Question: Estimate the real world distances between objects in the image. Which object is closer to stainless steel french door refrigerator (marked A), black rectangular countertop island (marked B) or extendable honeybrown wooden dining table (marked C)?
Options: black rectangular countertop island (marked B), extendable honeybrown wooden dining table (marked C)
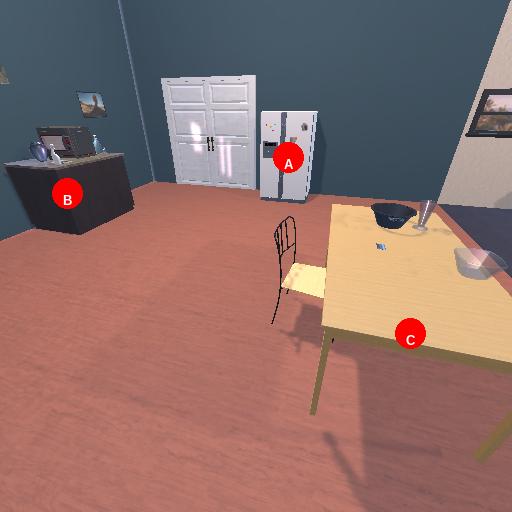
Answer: black rectangular countertop island (marked B)